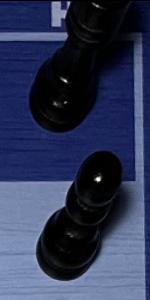
Label: Pawn_Black